Question: What is the result of this measurement?
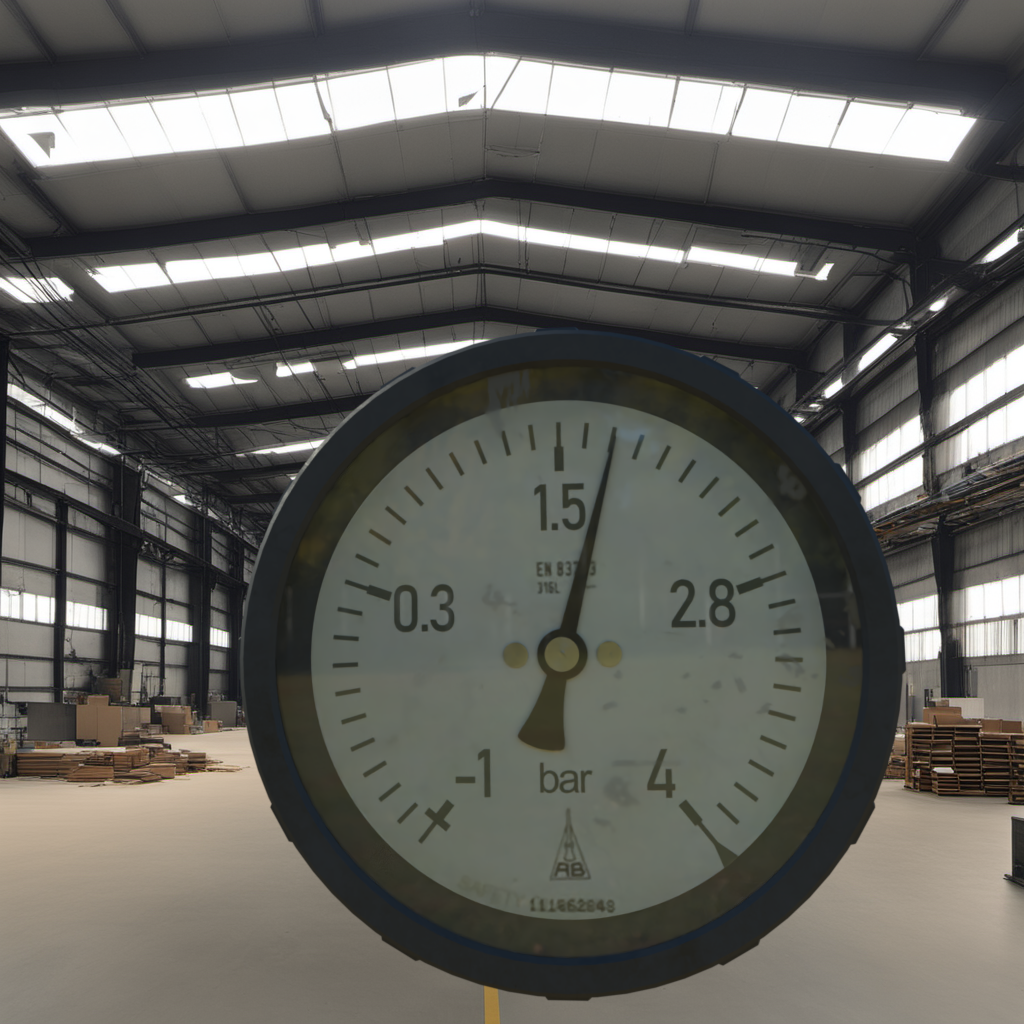
Answer: The result is 1.77
Question: What is the value range of this measurement?
Answer: The range is from -1 to 4
Question: What is the minimum and maximum reading range of the measurement in the image?
Answer: The minimum value is -1 and the maximum value is 4